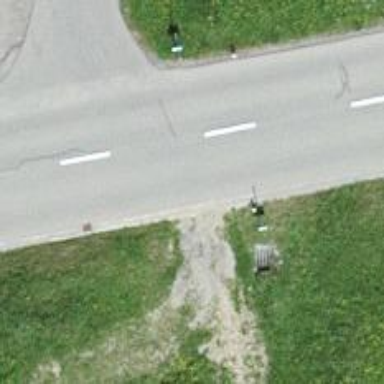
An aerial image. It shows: Bus stop with platform for public transport.